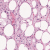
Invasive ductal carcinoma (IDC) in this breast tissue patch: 0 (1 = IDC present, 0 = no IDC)